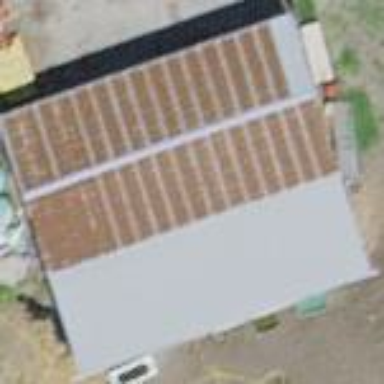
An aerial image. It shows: Shed building.